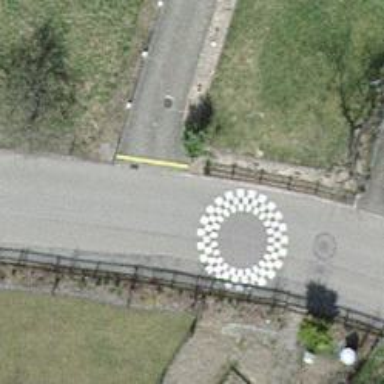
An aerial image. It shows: Traffic cushion.